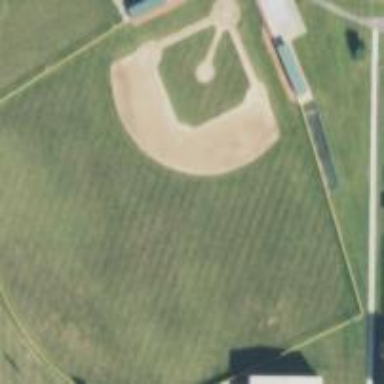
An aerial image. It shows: Baseball pitch for leisure land activities.